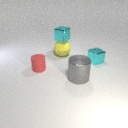
large yellow rubber sphere below small cyan metal cube